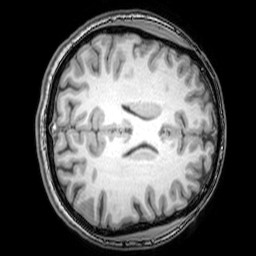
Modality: T1w
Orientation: axial
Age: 20
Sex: male
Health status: healthy
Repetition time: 0.081 s
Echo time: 0.037 s